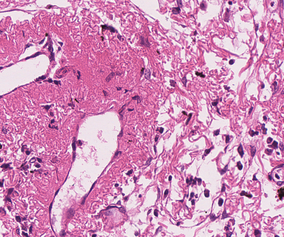
Tumor epithelial tissue: no
Tumor-associated stroma tissue: yes
Normal tissue: no